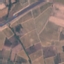
Land use / land cover class: PermanentCrop